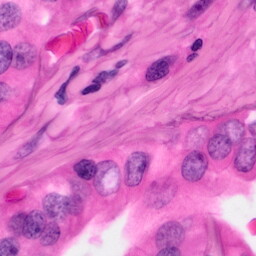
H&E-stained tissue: Pancreatic